Interaction volume radius: 10 \u00c5
Interaction volume height: 10 \u00c5
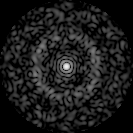
Disorder parameter: 0.8505